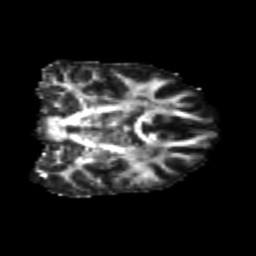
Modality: FA
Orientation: coronal
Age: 24
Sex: female
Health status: healthy
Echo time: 0.074 s